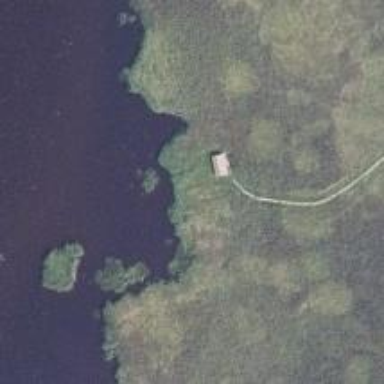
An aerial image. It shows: Bird hide located in leisure land area.